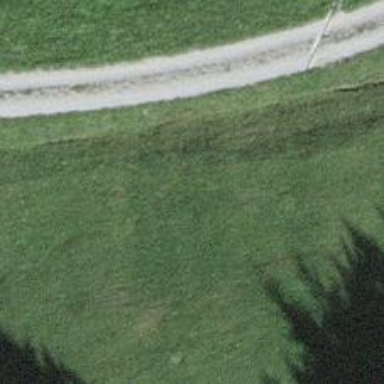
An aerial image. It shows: Intermediate downhill piste.